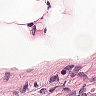
Metastatic tissue present: no